Field crop: maize
Growth stage: 2
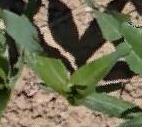
Species: maize